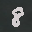
Label: 8